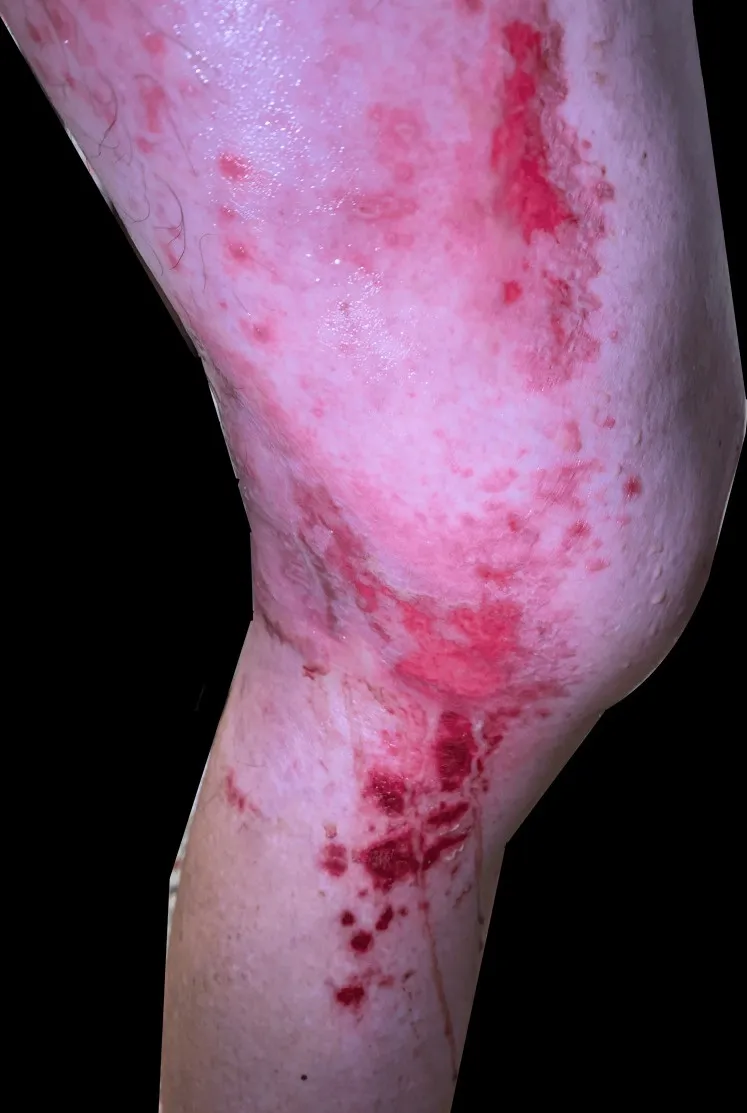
Grouped draining pustules superficial erosions on the left posterior medial thigh and left knee L1-L3/zosteriform look and distribution.
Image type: medical_photograph (skin_photograph)